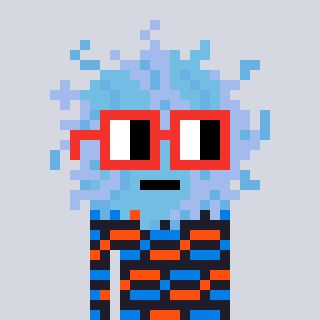
a pixel art character with square red glasses, a lint-shaped head and a grayscale-colored body on a cool background